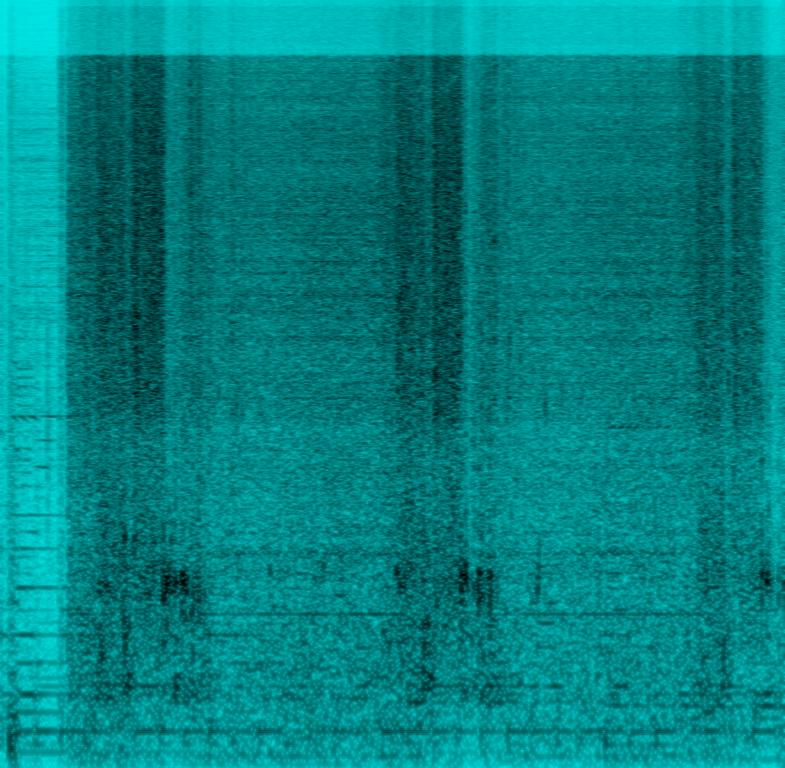
This is the recording of a toilet factory. The flushing systems of the toilets are being tested with a stream of water. Samples could be derived to be used in sound effects for a beat.